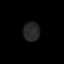
Tissue: lung
Cell type: Endothelial cells
Senescence score: 0.1515
Nuclear area (px): 303
Mean DAPI intensity: 38.248